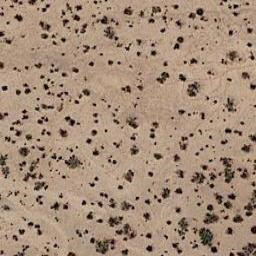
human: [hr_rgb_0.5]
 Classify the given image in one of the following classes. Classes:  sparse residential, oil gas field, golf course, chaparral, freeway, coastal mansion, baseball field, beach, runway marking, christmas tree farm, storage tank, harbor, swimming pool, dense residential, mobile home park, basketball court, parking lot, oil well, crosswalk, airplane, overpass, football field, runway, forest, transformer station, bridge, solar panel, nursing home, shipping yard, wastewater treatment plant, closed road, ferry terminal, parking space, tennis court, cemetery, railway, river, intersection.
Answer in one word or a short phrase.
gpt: chaparral